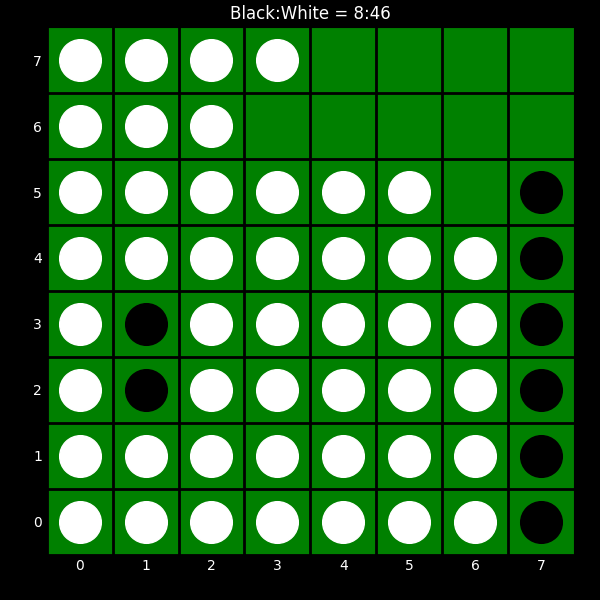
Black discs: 8
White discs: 46